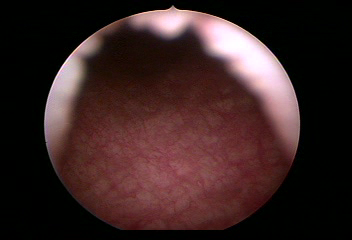
Modality: WLC
Class: Normal mucosa
Bladder cancer association: No